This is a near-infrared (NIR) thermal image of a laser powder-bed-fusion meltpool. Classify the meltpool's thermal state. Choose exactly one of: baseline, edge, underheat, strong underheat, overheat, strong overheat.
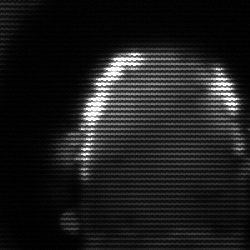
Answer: baseline